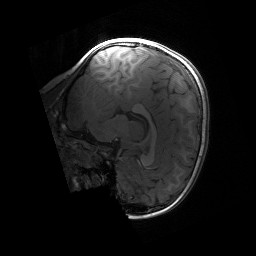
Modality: T1w
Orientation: sagittal
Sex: male
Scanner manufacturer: siemens
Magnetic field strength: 3 T
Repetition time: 1.9 s
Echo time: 0.00243 s